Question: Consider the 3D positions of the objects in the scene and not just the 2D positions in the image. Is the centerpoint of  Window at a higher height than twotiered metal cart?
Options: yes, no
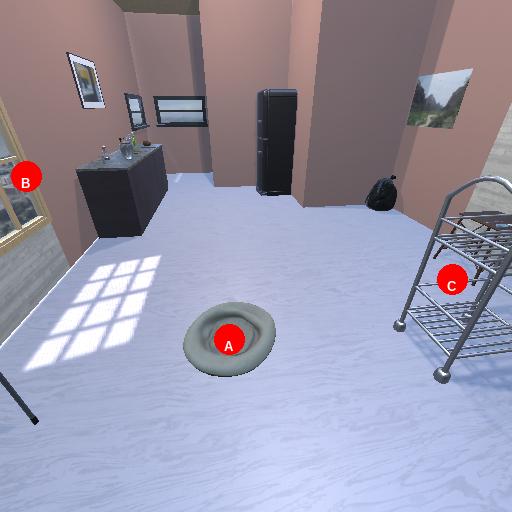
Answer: yes